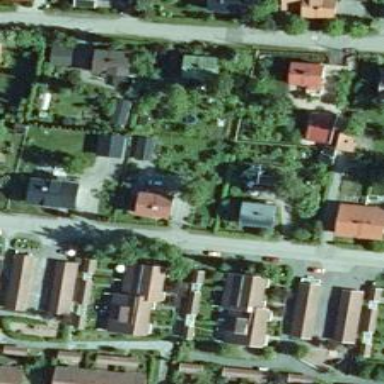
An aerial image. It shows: Residential road.